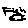
Label: fish